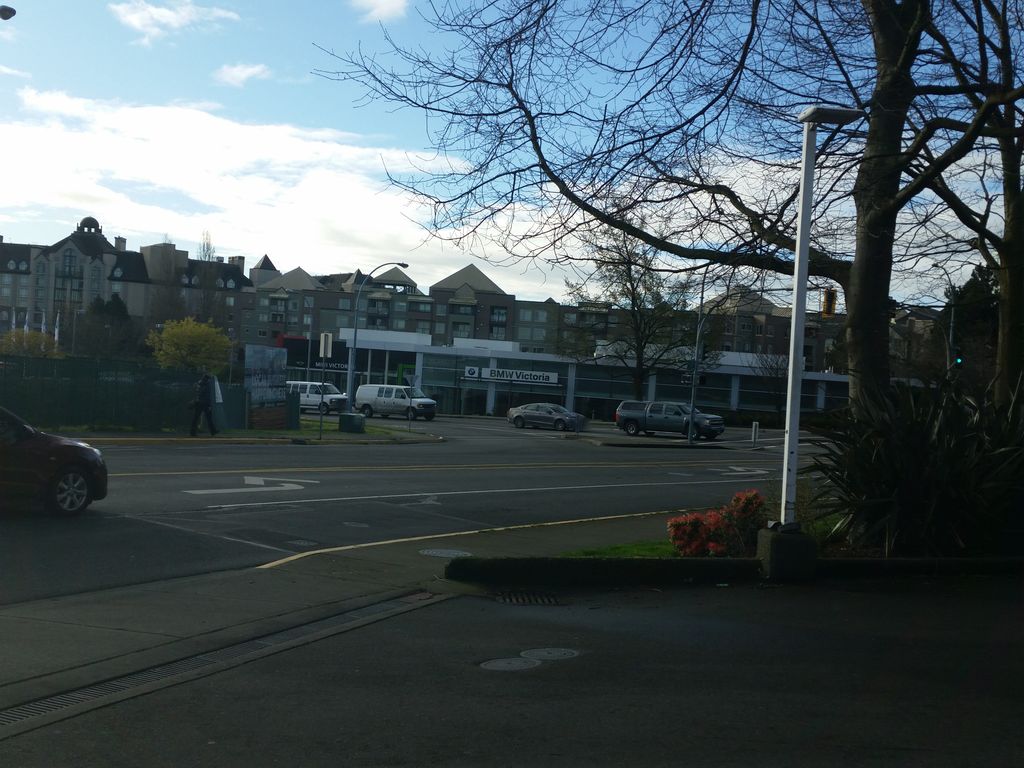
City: victoria